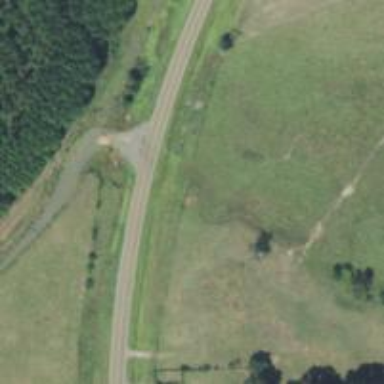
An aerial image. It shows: Tertiary road.